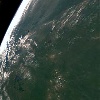
Label: land